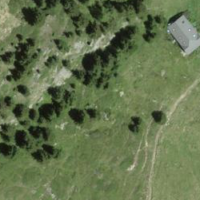
EUNIS habitat code: 26
Species observed at this site:
Marmota marmota